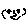
Label: smiley face